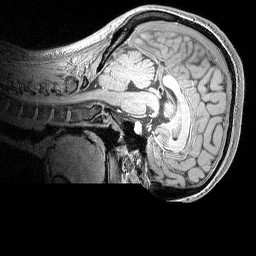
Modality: MP2RAGE
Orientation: sagittal
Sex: female
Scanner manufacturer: siemens
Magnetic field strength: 3 T
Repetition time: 5 s
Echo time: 0.00292 s